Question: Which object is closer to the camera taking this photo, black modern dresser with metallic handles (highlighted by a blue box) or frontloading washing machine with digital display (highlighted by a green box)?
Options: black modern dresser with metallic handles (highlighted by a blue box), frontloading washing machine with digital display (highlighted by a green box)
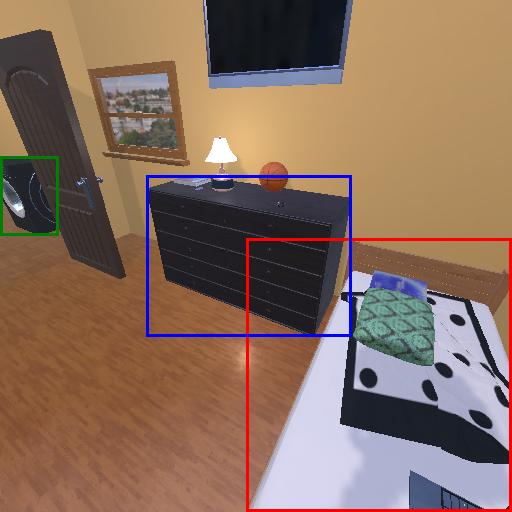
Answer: black modern dresser with metallic handles (highlighted by a blue box)